Question: I create overlapping graphs in Gnuplot, because I mix normal and parametric plots (and also pm3d maps and parametric surfaces). This works fine mostly, except for one thing: If both plots have a title, the legends usually overlaps. A typical example looks like this:
'''
#legends.gp
set term pngcairo enhanced color linewidth 1.5 dashed dashlength 1.4 rounded
set output "legends.png"
set title "legends test"
set multiplot
# make a box around the legend
set key box
set border 15 lw 1
# fix the margins, this is important to ensure alignment of the plots.
set lmargin at screen 0.15
set rmargin at screen 0.98
set tmargin at screen 0.90
set bmargin at screen 0.15
set xlabel "x"
set ylabel "sin(x)"
set xrange[0:2*pi]
set yrange[-1:1]
set grid x y
# add single tic at 0.62
set xtics add ("x0" 0.62)
# main plot command
plot sin(x) title "sinus"
# turn everything off
set format x "" #numbers off
set format y ""
set xlabel "" #label off
set ylabel ""
set border 0 #border off
unset xtics #tics off
unset ytics
unset grid #grid off
unset title #title off
#plot vertical line at 0.62
set parametric
plot 0.62,t ls 2 lw 2 title "parametric Line"
unset parametric
unset multiplot
'''

My question is now, is there a simple, mostly automatic way to create a single legend for multiple plots?
P.S. Sorry, I ended up making the example file more complex than it had to be by showing some more features, that are hopefully helpful for future readers.
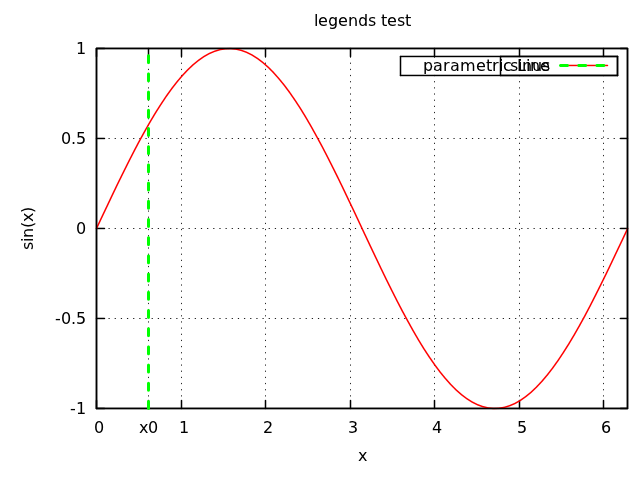
Answer: Here's a dirty hack that works for me. change:
'''
plot sin(x) title "sinus"
'''
to:
'''
plot sin(x) title "sinus",NaN w l ls 2 lt 2 title "parametric line"
'''
Then plot the parametric line without a title (e.g. 'notitle' instead of 'title "parametric line"').
This works because gnuplot ignores NaN's when plotting -- Essentially the second thing we're plotting above just adds one element to the legend. I specify the linetype, etc to be the same as your parametric plot linestyle/type so that it shows up properly in the legend. To my knowledge, this is the only way to do something like this...
Of course, you could just edit it so that both are plotted parametrically and forgo the entire multiplot buisness...
'''
set xrange [0:2*pi]
set yrange [-1:1]
set parametric
set trange [-10:10]
plot t,sin(t) title "Hello", 0.62,t title "World"
'''
that's probably the "cleaner" solution...(but less fun working with gnuplot "magic")